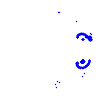
Particle: electron